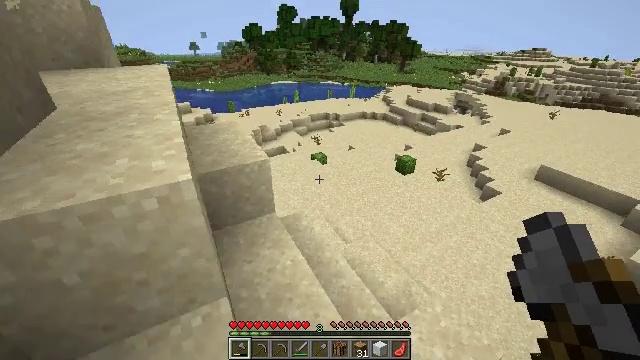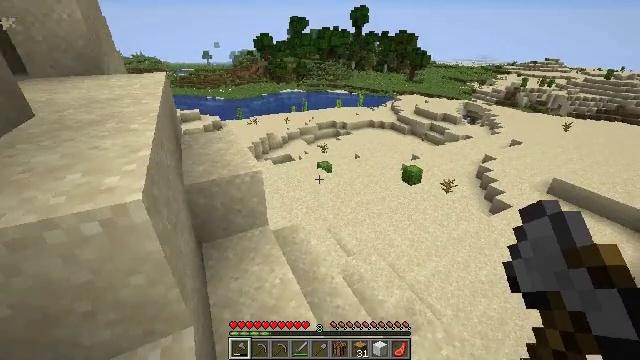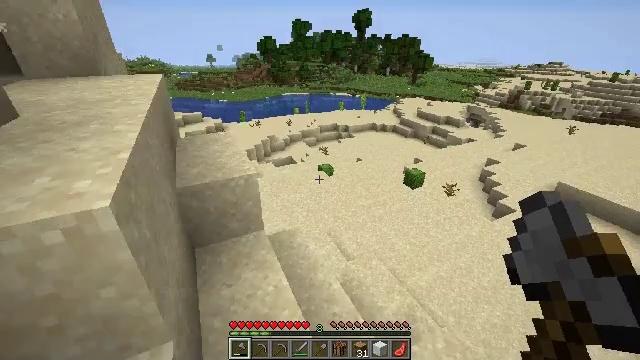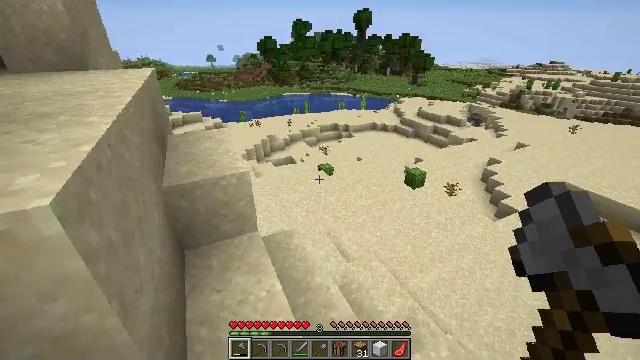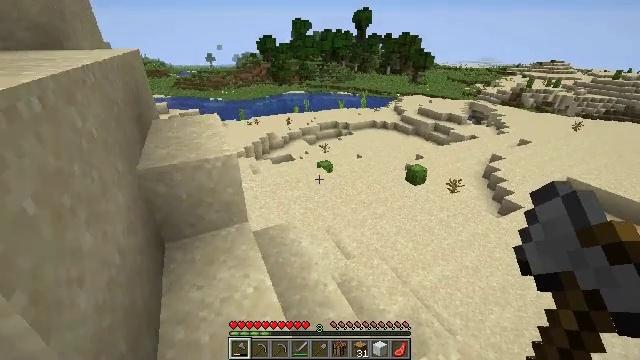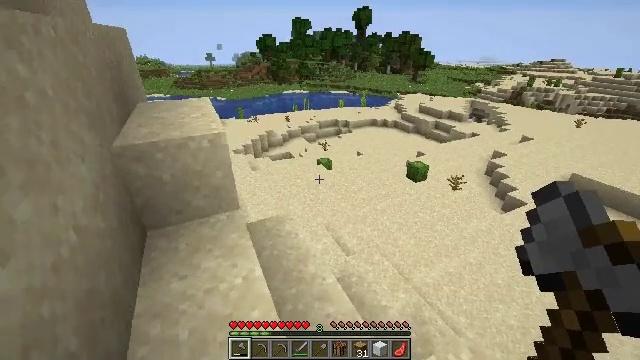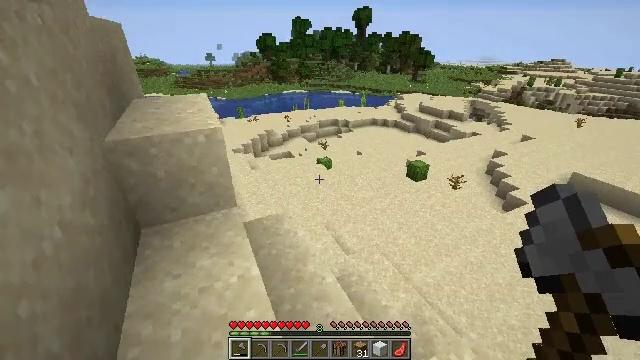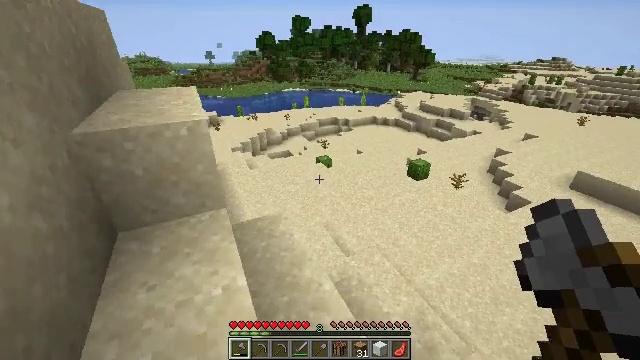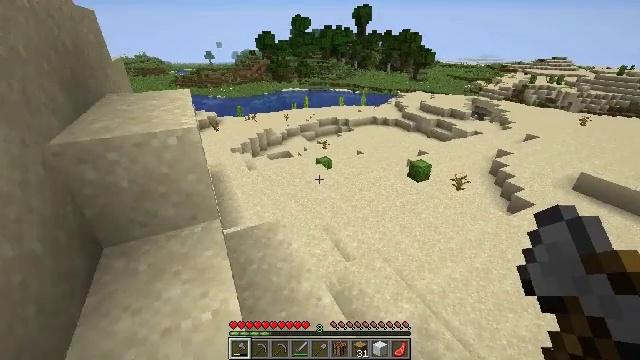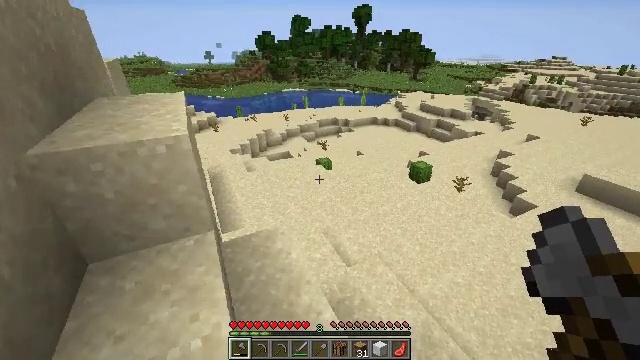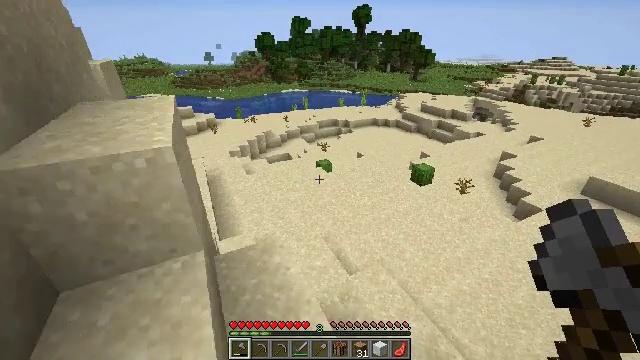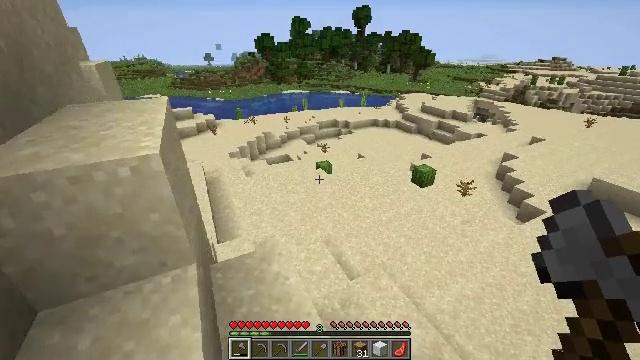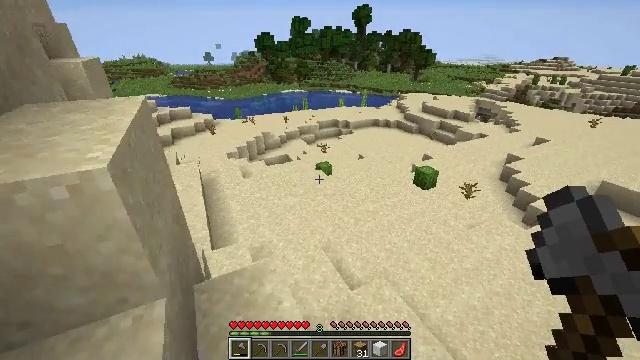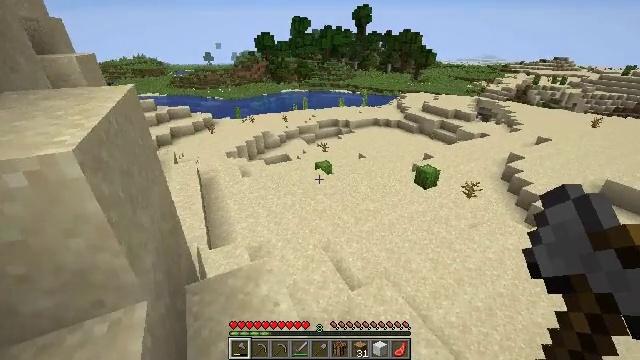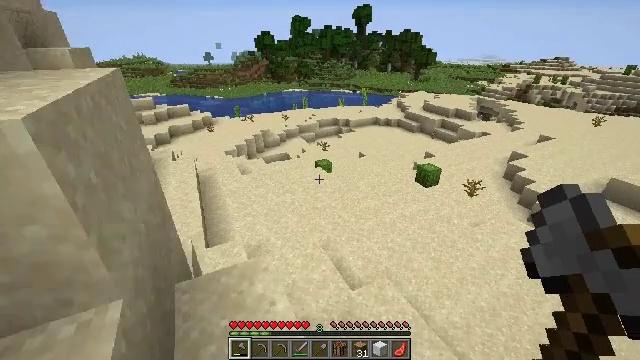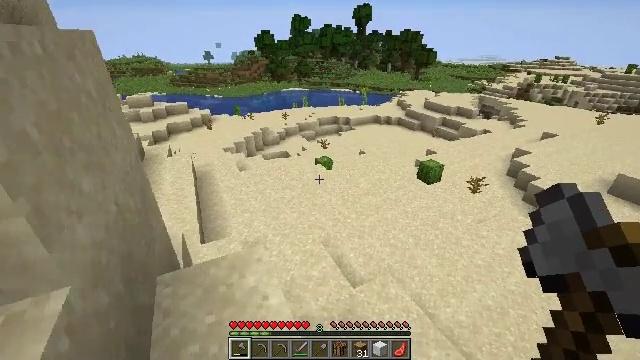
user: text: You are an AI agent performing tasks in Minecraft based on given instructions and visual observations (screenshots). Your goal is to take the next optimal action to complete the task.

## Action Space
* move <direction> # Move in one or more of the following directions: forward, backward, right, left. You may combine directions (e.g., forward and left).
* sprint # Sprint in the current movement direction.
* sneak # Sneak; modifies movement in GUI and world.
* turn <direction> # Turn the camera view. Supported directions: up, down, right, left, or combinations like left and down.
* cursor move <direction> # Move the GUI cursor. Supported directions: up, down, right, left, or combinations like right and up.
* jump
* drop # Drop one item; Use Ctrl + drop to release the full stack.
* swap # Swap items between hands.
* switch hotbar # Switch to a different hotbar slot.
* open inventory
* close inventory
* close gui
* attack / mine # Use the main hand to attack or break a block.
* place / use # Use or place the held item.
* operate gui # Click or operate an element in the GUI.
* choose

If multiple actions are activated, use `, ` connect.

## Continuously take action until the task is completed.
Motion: motion action
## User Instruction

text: Gather cactus by attacking it.
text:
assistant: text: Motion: move forward and move right, turn left and up
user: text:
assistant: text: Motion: move forward
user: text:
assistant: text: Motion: move forward
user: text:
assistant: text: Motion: move forward
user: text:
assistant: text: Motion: move forward
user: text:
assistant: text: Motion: move forward
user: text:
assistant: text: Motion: move forward
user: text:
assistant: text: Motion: move forward
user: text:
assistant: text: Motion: move forward
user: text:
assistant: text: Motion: move forward
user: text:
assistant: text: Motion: move forward
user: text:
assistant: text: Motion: move forward
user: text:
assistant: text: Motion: move forward
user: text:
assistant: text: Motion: move forward
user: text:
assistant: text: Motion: move forward
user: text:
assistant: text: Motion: move forward
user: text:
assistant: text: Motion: move forward, turn right and up
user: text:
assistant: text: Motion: move forward
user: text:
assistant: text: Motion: move forward
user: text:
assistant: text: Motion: move forward
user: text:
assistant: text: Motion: move forward
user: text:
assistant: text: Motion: move forward
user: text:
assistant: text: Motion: move forward
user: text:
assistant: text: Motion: move forward
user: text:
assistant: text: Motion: move forward
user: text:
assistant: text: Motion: move forward
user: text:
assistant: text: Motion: move forward
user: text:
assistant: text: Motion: move forward, turn left
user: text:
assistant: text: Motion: move forward
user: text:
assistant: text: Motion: move forward